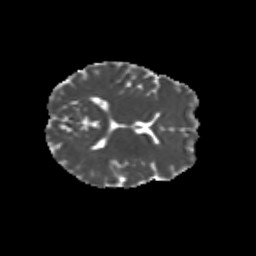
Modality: MD
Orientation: axial
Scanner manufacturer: siemens
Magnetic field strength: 3 T
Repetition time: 9.2 s
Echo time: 0.084 s